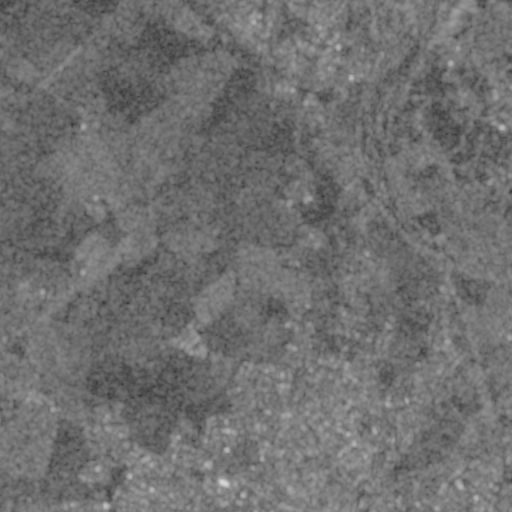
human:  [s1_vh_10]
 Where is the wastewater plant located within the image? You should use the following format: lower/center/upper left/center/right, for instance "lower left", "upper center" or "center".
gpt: The wastewater plant is located in the upper right of the image.
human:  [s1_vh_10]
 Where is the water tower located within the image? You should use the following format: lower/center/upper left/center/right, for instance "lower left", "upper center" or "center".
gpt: The water tower is located in the lower center of the image.
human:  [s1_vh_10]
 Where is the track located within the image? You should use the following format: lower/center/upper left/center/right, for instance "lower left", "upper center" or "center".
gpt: There is no track in the image.

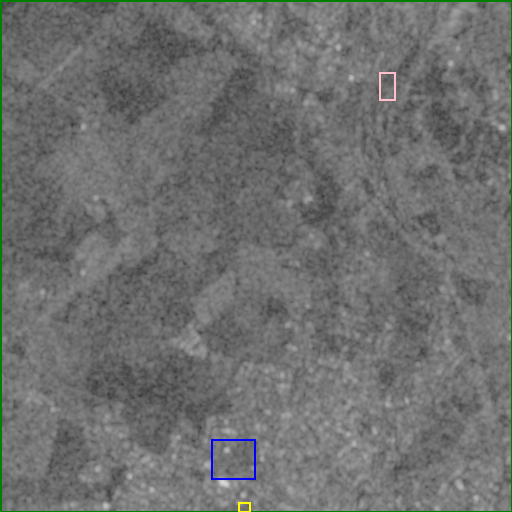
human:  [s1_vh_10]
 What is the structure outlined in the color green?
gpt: The structure outlined in green is a crop field.
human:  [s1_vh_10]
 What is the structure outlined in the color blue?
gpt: The structure outlined in blue is a park.
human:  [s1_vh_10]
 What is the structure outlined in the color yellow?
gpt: The structure outlined in yellow is a parking lot.
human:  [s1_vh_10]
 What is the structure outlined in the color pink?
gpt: The structure outlined in pink is a wastewater plant.
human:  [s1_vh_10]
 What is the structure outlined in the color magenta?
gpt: There is no magenta outline.